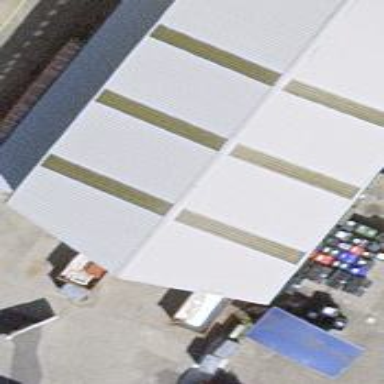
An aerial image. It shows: Industrial building.